Question: I'm using Postman to send an xml file as an attached file under the "form-data" option.
I'm adding a request header for "Content-Type" as "multipart/form-data"

But my endpoint is not getting the xml file. How can my endpoint receive the xml file?
'''
@PUT
@Path("/{param1}/{param2}")
@Consumes(MediaType.APPLICATION_XML)
@Produces(MediaType.APPLICATION_JSON)
public Response receiveXmlFile(List<Identifier> identifierList,
@PathParam("param1") String param1,
@PathParam("param2") String param2,
@FormParam("xmlFile") File xmlFile)
)
{
try {
return Response.status(Response.Status.OK).entity(readXmlFile(xmlFile)).build();
} catch (Exception e) {
return Response.status(Response.Status.INTERNAL_SERVER_ERROR).header("error", e.getMessage()).build();
}
}
'''
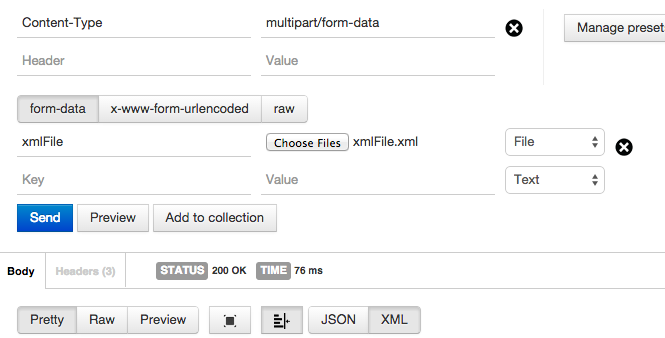
Answer: The solution was to NOT send the 'multipart/form-data' header from postman.
When sending the same request but without any headers, then my endpoint successfully received the file.